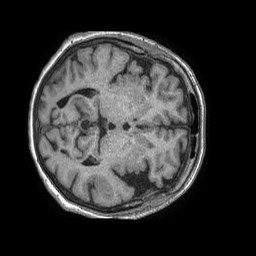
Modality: T1w
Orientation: axial
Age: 60
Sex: female
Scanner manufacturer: philips
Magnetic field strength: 1.5 T
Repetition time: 0.007795 s
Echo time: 0.003614 s